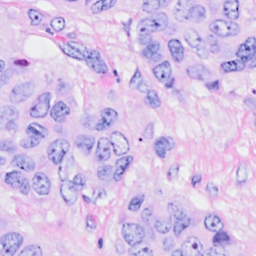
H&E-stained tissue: Breast